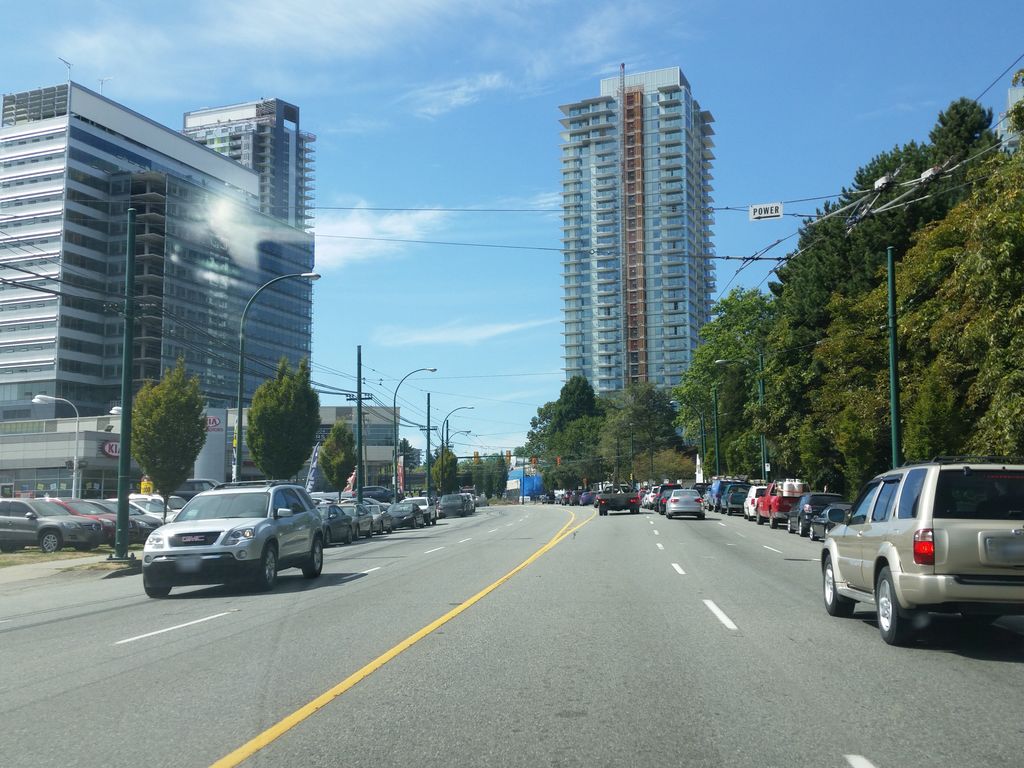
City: vancouver